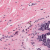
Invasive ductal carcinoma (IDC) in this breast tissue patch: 0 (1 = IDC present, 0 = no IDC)